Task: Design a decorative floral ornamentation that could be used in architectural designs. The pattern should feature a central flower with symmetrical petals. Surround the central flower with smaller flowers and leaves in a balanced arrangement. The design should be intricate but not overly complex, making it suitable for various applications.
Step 807:
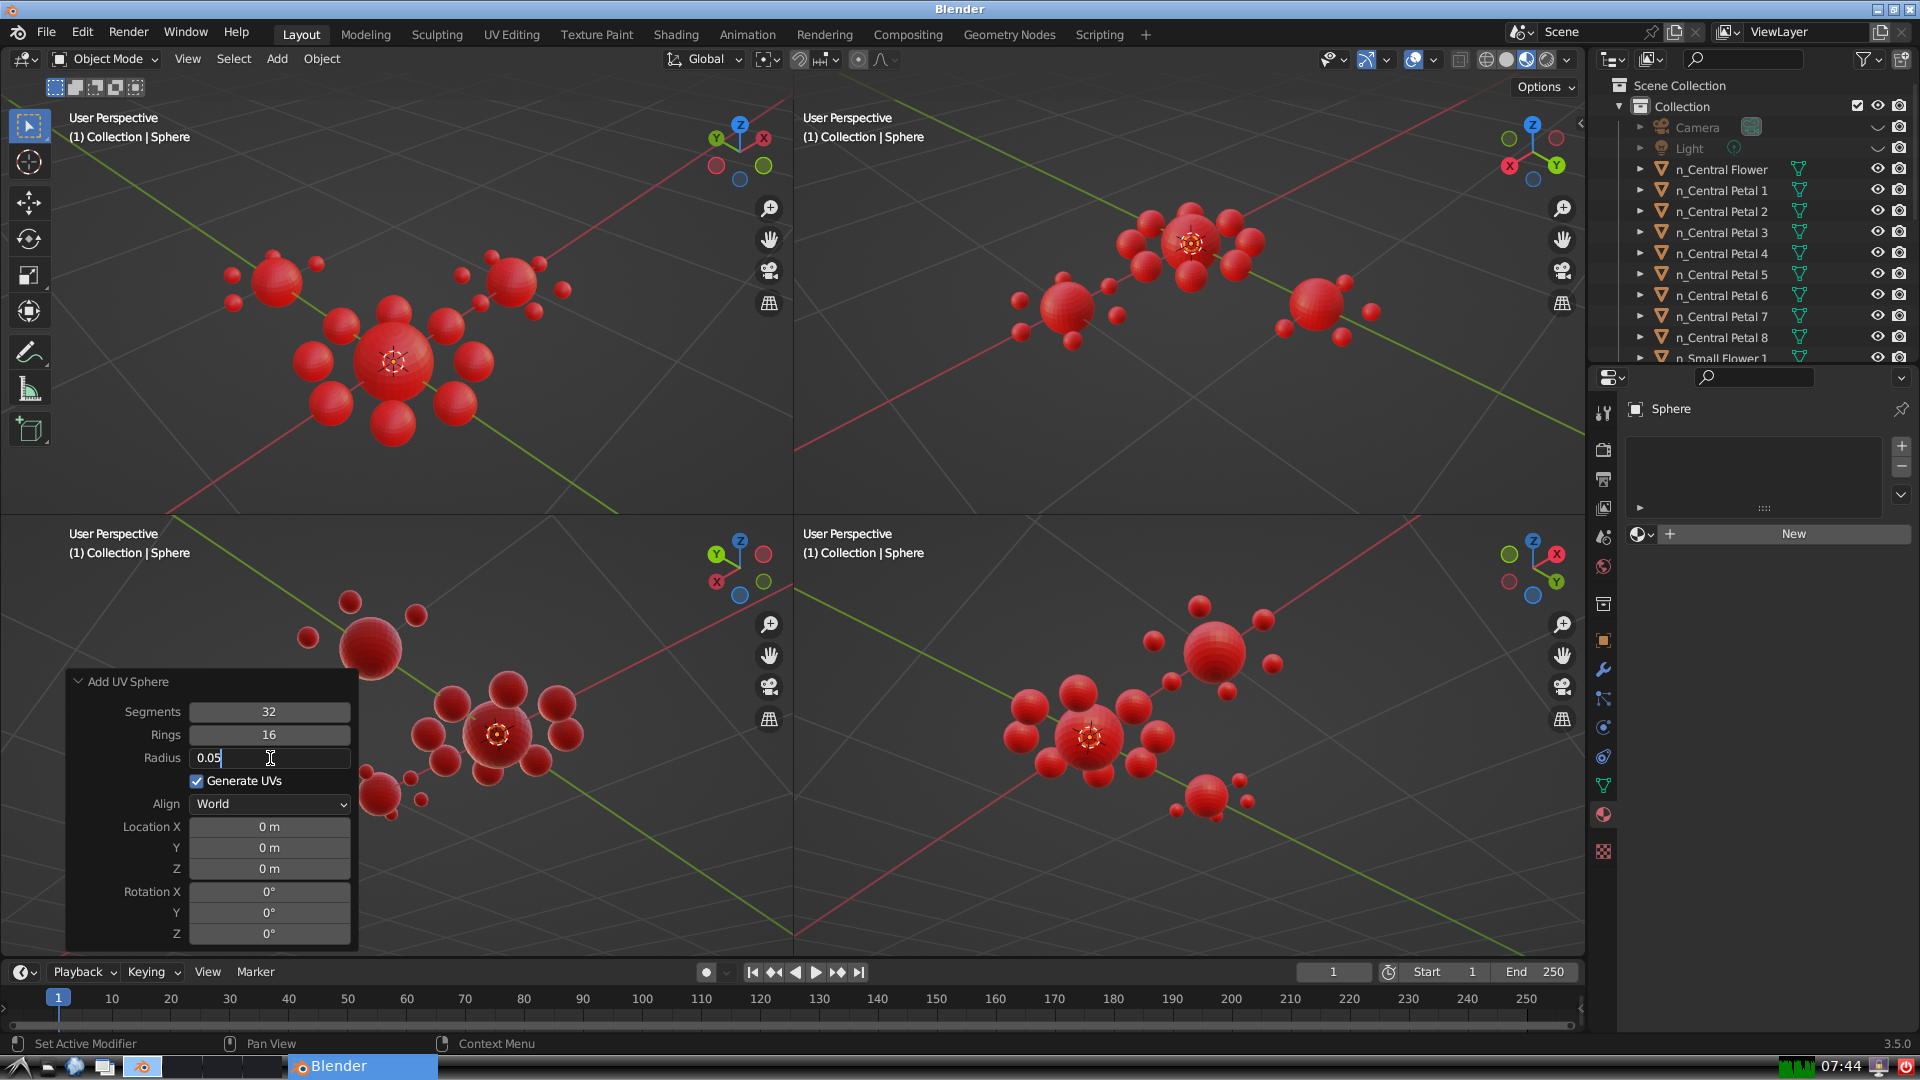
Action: {"key_press": ['Return']}